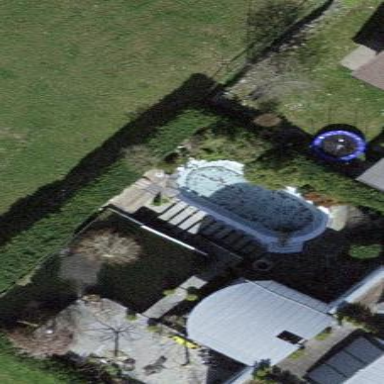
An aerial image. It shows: Swimming pool located in leisure land.